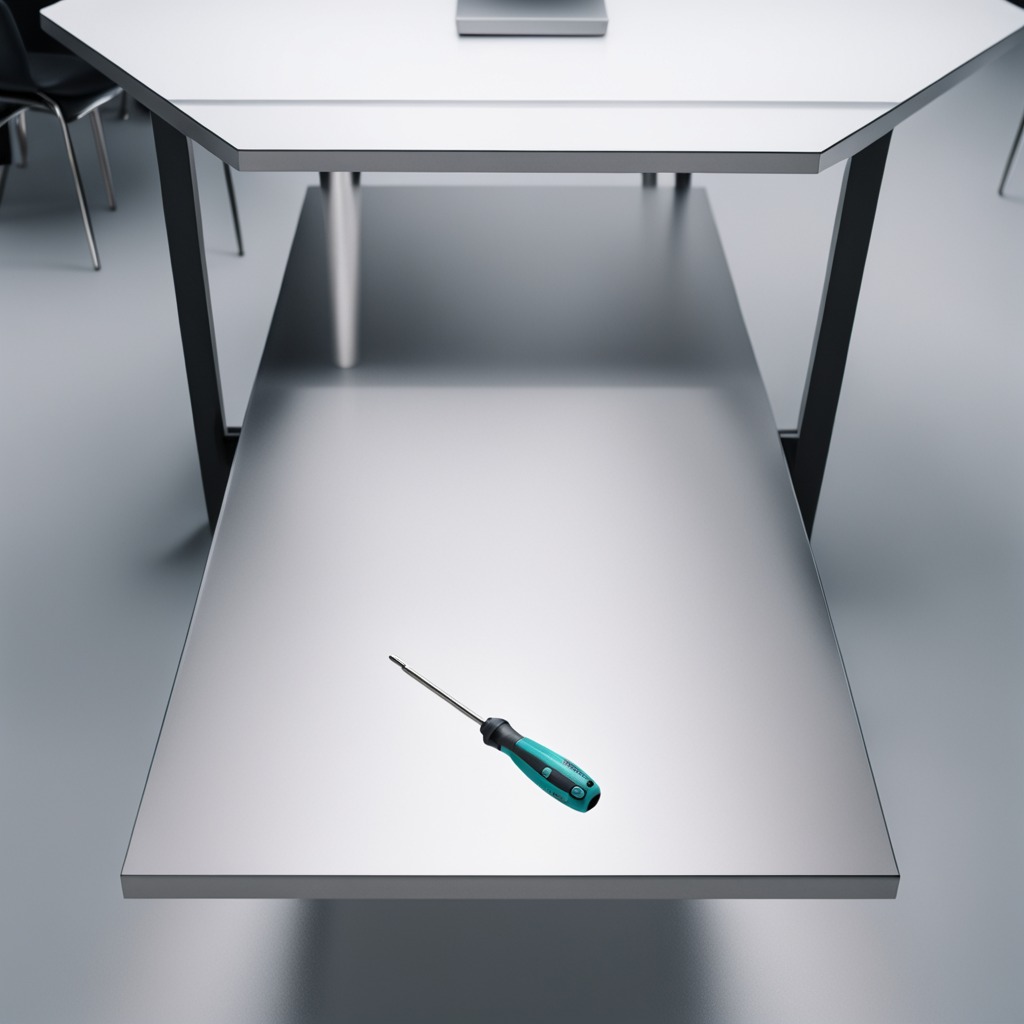
A screwdriver lies on the stainless steel table in a high-end prototyping lab.